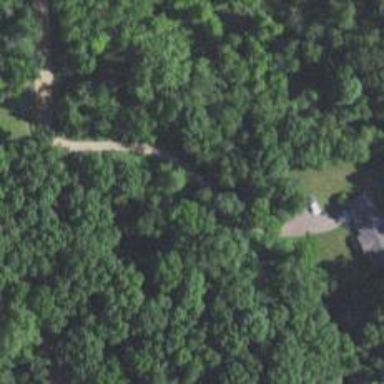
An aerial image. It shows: Driveway.